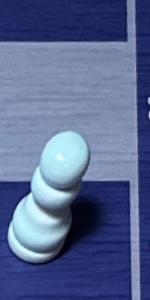
Label: Pawn_White